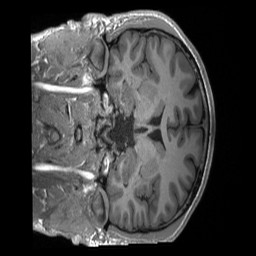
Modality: T1w
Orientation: coronal
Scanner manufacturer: siemens
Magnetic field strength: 3 T
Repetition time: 2.4 s
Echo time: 0.00224 s